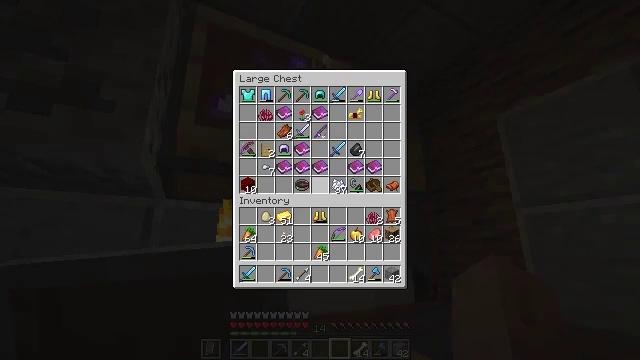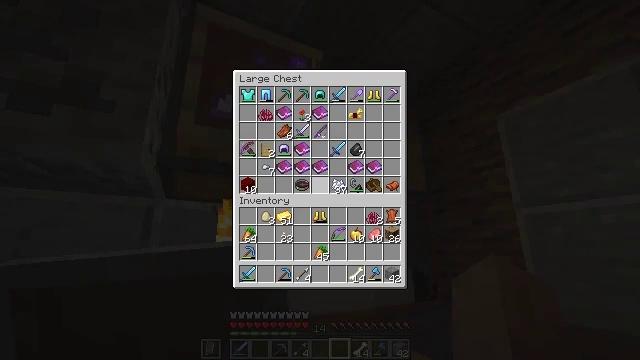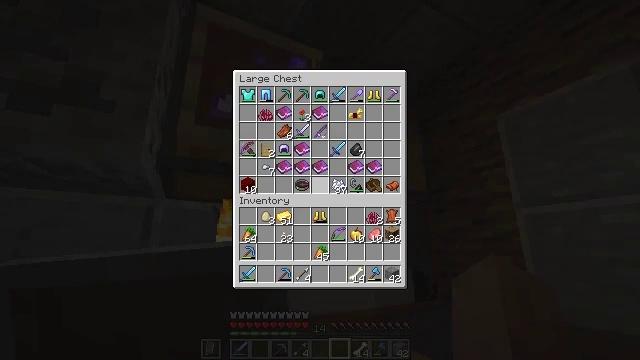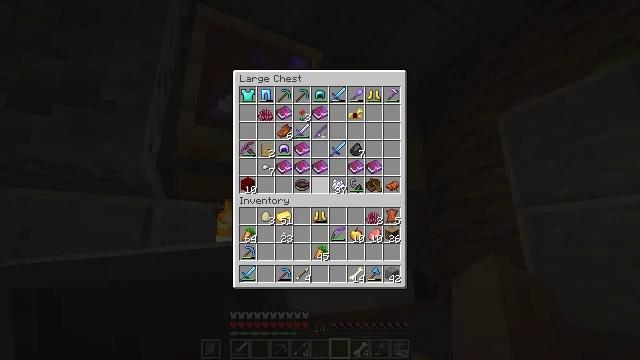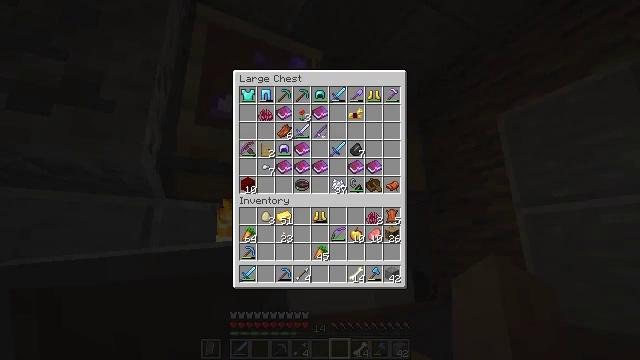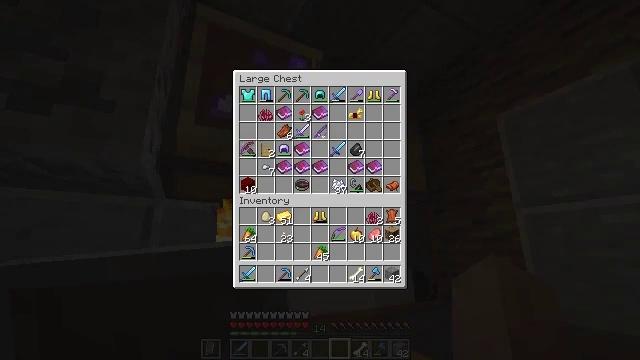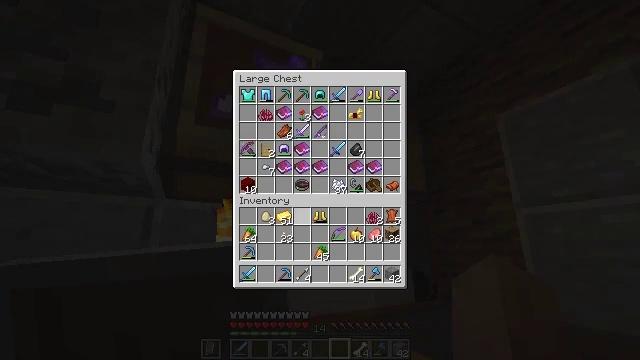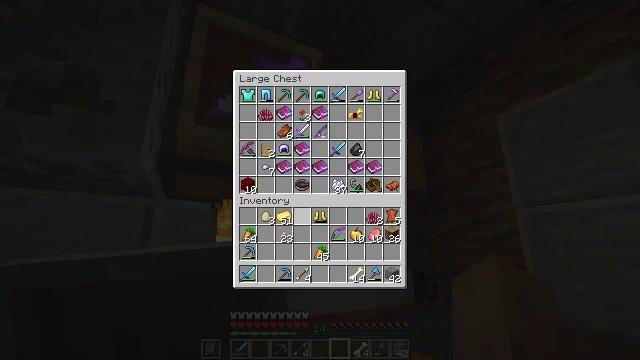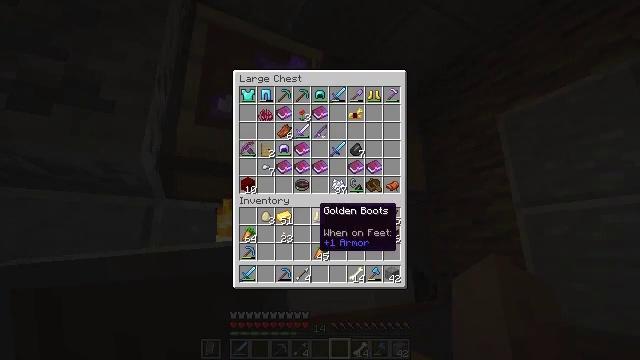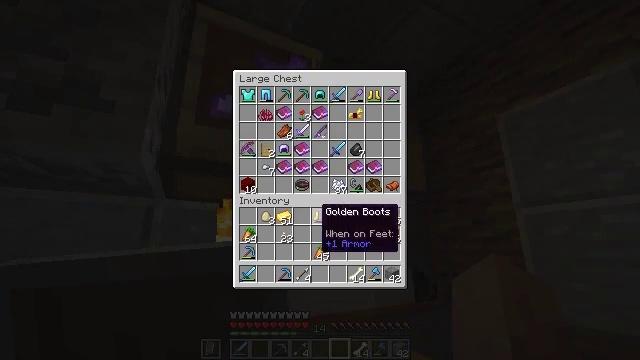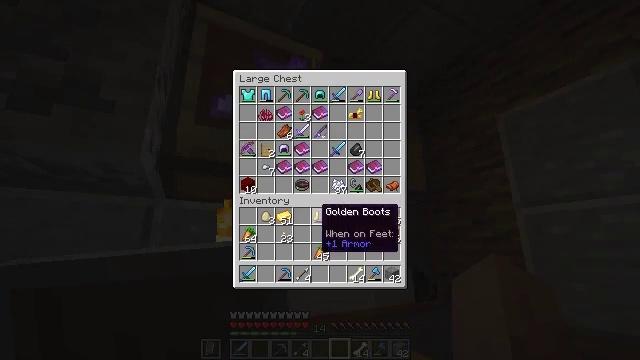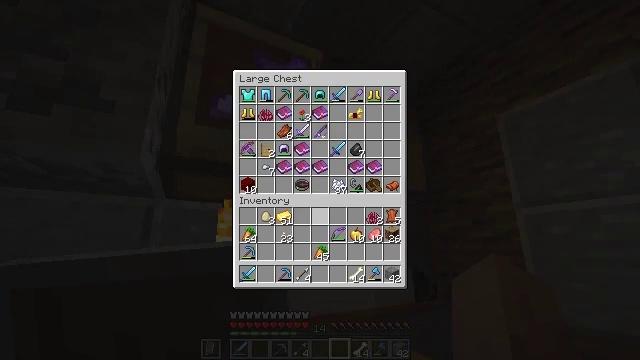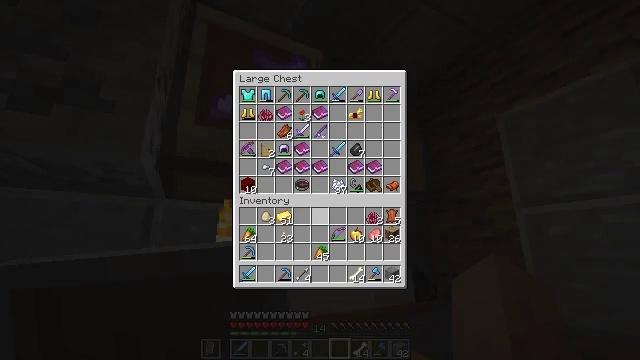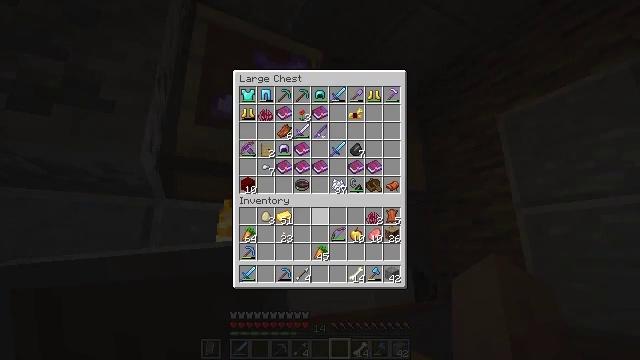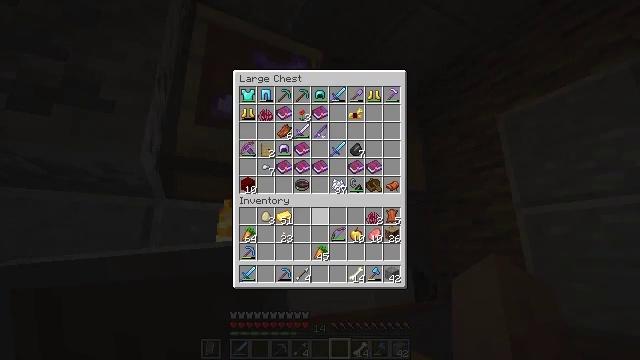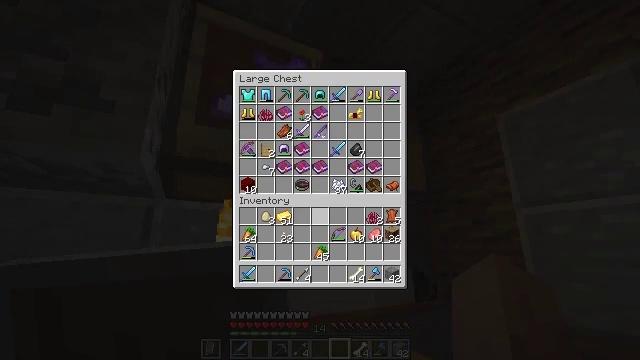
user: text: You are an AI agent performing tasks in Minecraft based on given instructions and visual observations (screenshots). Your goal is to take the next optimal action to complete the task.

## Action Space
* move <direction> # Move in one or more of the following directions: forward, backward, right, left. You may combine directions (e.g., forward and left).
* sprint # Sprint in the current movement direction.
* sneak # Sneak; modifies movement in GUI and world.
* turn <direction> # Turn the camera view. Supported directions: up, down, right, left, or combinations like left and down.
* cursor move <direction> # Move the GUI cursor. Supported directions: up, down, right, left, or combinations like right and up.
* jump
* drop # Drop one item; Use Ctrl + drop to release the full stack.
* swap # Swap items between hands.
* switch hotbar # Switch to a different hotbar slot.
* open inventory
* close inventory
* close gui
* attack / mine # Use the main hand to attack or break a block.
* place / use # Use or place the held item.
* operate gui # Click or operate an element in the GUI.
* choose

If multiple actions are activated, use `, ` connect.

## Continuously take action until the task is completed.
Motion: motion action
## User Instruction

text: Drop crimson roots.
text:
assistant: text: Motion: no_op
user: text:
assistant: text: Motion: no_op
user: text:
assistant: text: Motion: sneak, cursor move down
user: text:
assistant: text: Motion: sneak, cursor move down
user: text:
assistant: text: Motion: sneak
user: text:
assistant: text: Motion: sneak, cursor move down
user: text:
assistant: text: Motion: sneak
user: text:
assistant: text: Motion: sneak
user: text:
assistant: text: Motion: sneak
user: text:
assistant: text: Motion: sneak
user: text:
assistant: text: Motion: sneak, operate gui
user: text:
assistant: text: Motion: sneak, operate gui
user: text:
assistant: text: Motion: sneak
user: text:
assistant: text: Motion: sneak
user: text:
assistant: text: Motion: no_op
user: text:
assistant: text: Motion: cursor move left
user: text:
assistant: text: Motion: turn left and down, close gui
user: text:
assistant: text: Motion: turn left and down
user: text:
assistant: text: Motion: turn left and down
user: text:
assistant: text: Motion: turn left and down
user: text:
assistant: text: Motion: move forward, turn left and down
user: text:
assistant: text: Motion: move forward, turn right
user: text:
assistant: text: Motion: move forward
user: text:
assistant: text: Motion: move forward
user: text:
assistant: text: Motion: move forward
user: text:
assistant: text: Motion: move forward
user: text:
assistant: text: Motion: move forward
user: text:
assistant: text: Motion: move forward, turn up
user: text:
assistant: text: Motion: move forward
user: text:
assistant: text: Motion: move forward, turn left and down